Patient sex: M
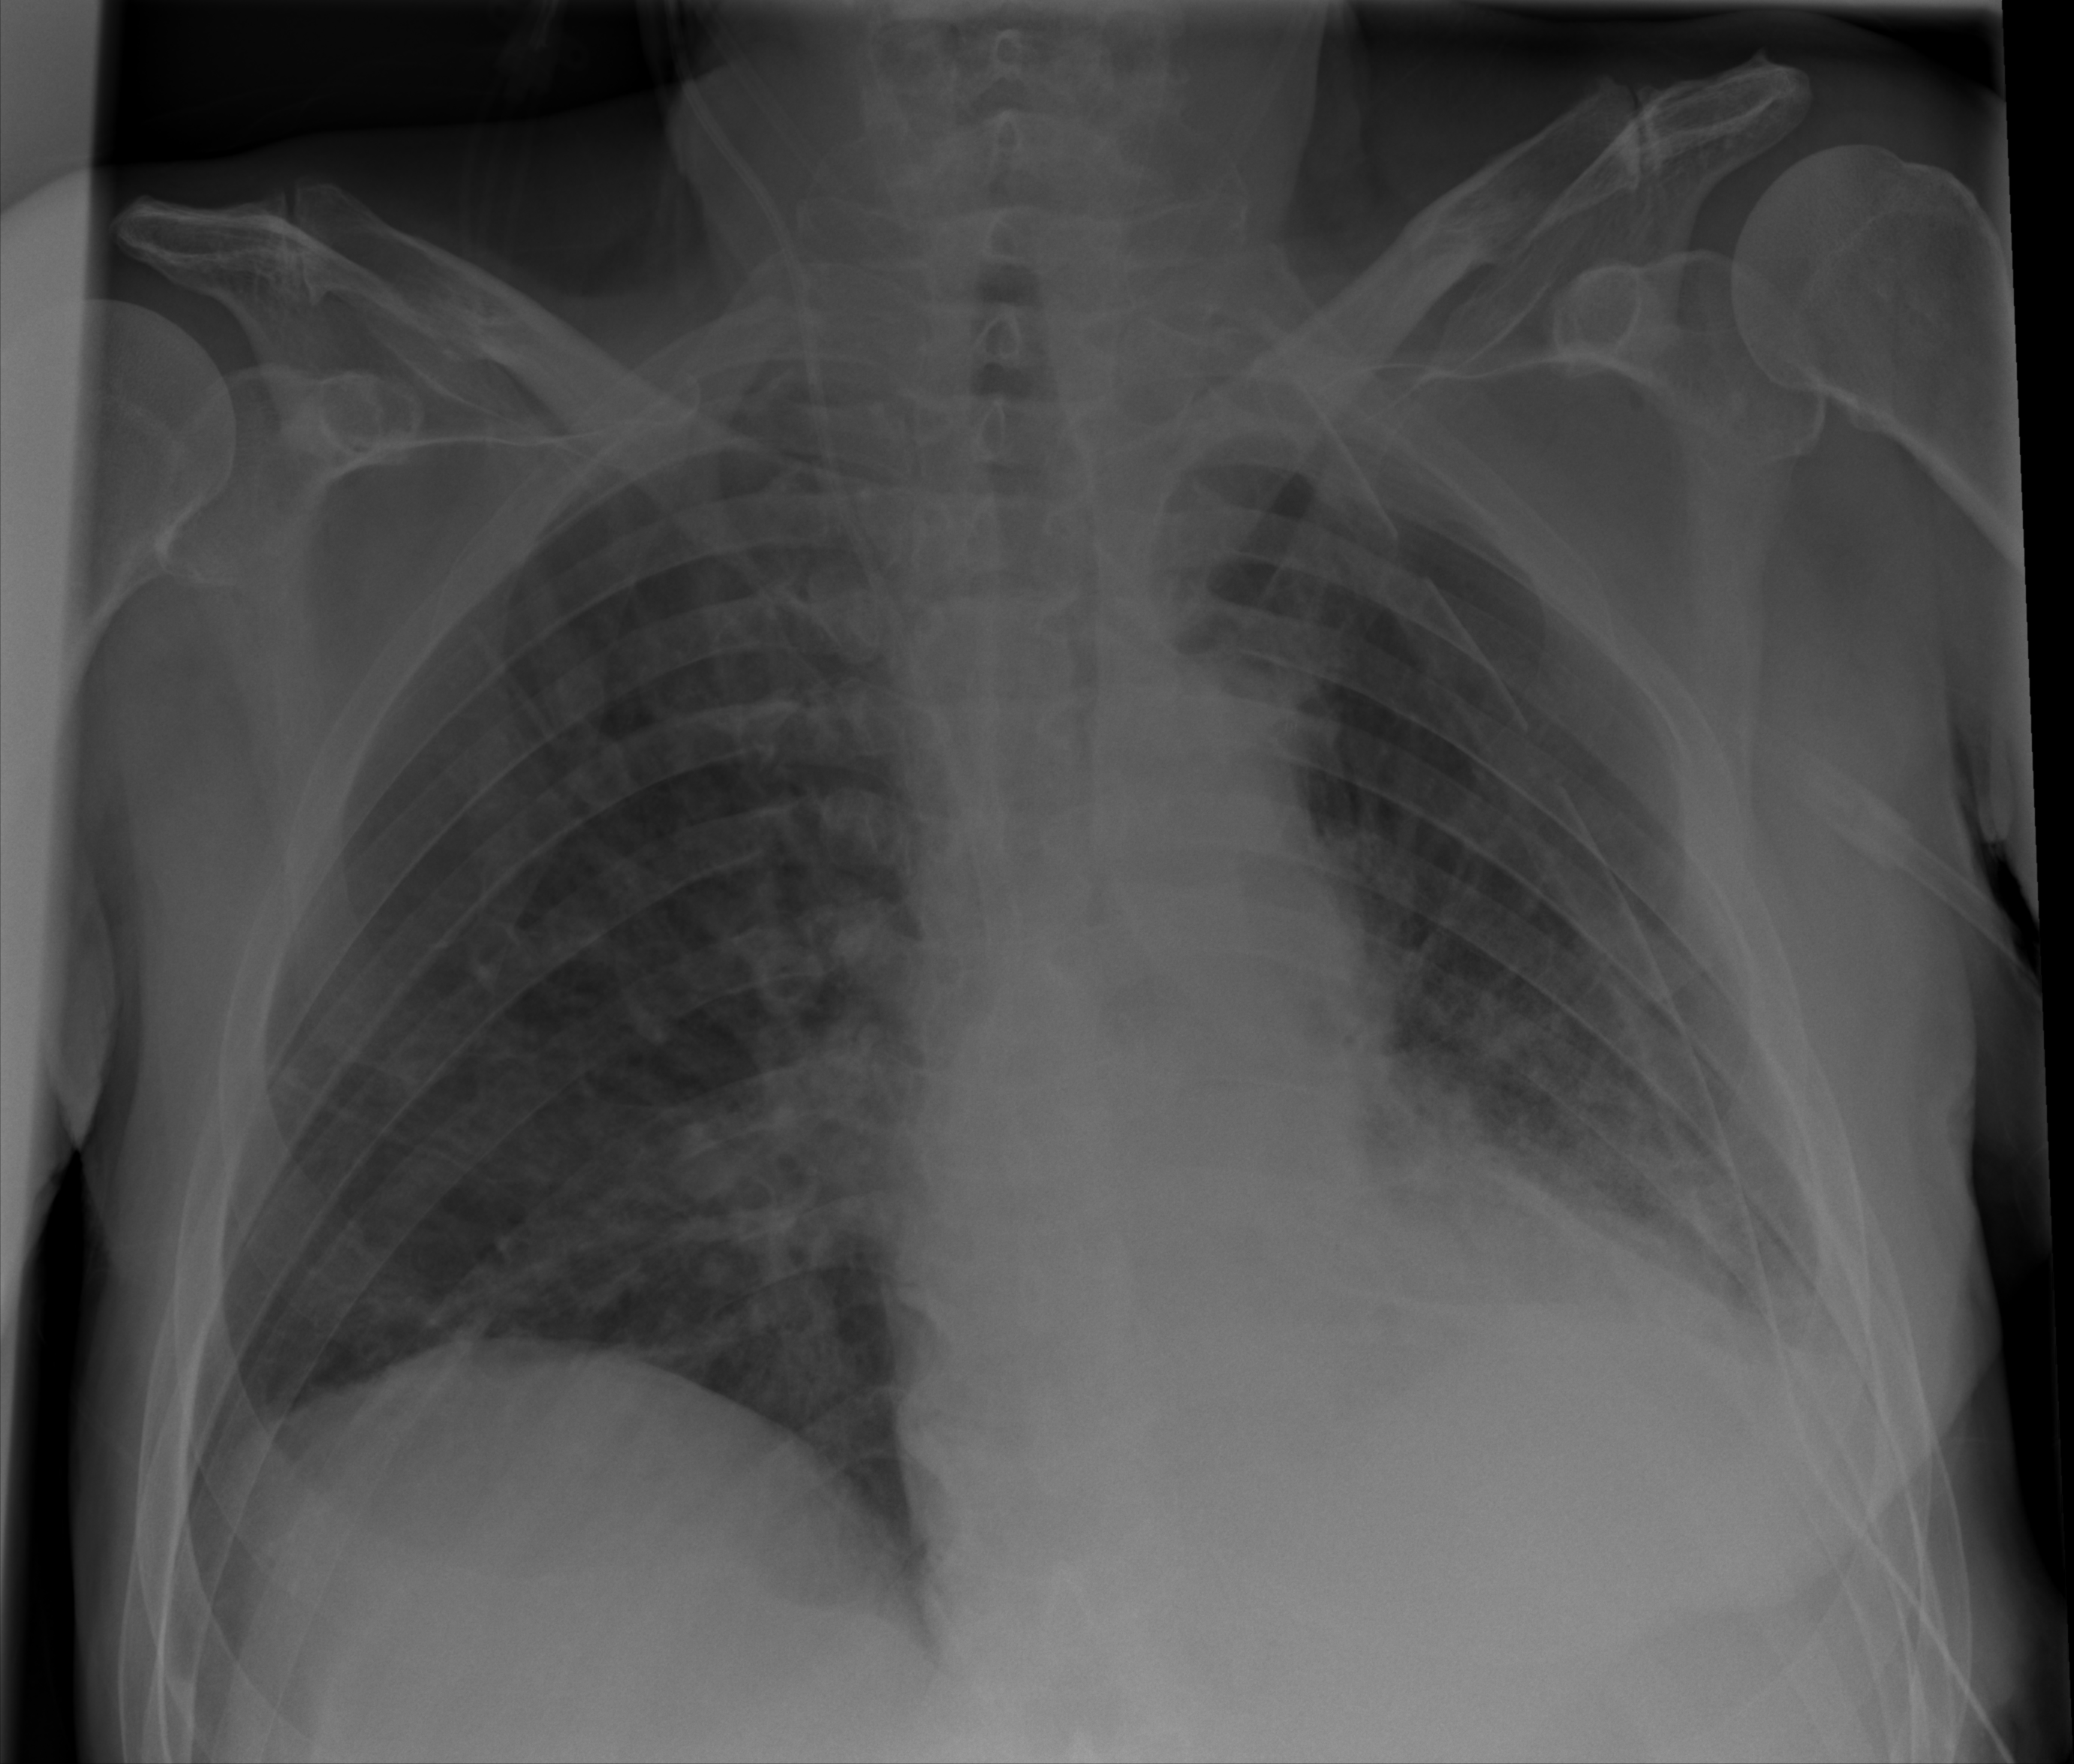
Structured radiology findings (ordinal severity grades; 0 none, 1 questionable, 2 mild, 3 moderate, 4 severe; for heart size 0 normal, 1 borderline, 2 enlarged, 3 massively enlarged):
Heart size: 1
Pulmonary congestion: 2
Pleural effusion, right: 0
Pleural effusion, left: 2
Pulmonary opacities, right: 1
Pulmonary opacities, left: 2
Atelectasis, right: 2
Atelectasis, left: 2